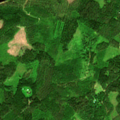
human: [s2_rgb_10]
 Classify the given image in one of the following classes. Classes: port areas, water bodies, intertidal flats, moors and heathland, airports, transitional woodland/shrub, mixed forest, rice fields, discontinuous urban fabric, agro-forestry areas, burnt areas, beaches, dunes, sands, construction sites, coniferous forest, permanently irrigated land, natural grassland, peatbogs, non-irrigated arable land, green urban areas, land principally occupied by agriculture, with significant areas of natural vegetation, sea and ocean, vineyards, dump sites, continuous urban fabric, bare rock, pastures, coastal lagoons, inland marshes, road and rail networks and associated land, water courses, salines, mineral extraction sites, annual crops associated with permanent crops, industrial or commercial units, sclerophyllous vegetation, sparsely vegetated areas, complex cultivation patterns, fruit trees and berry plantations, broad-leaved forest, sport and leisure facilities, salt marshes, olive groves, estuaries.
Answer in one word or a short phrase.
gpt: coniferous forest, mixed forest, transitional woodland/shrub